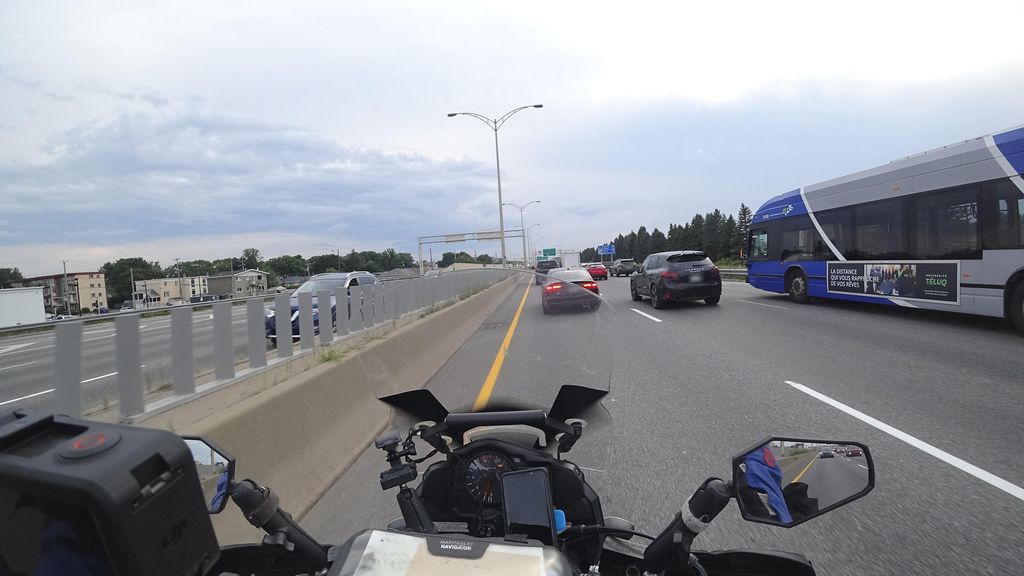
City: quebec_city